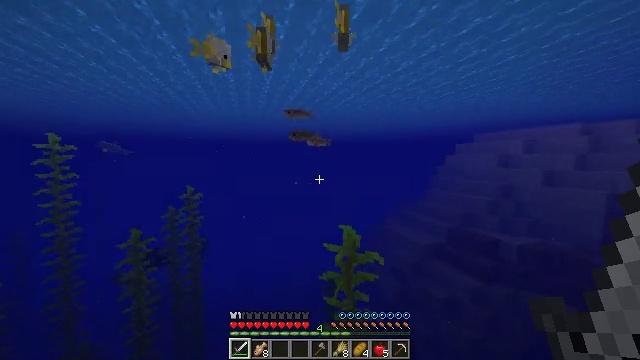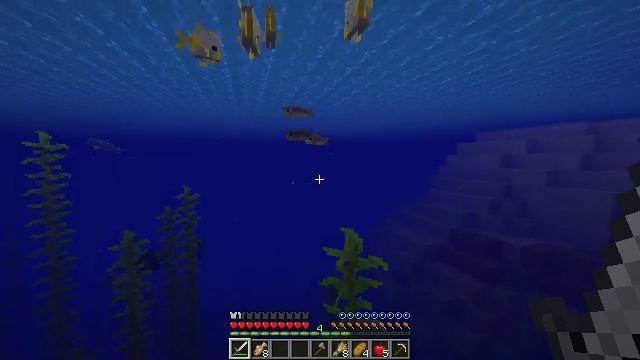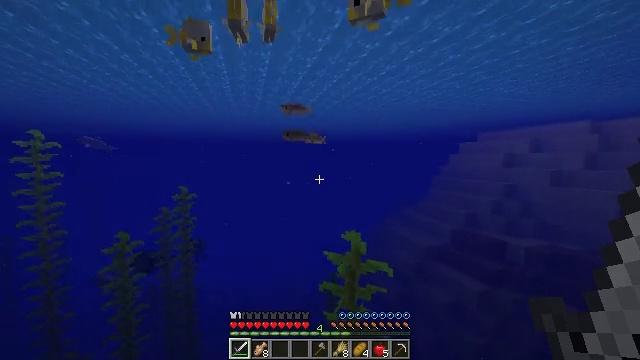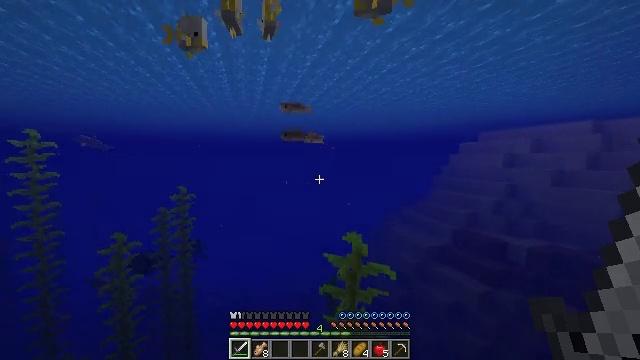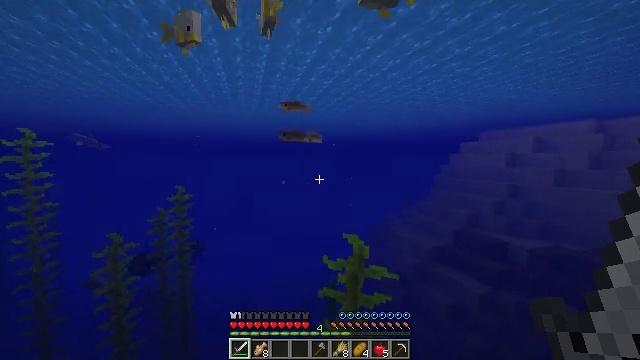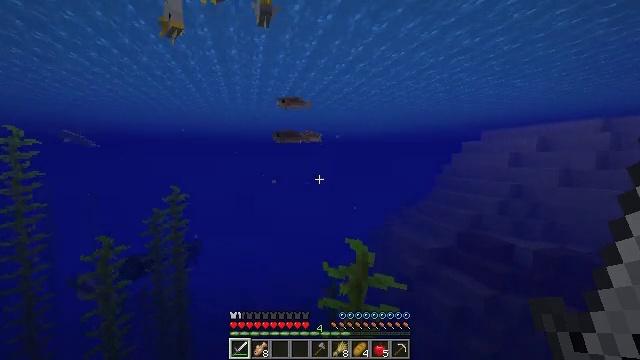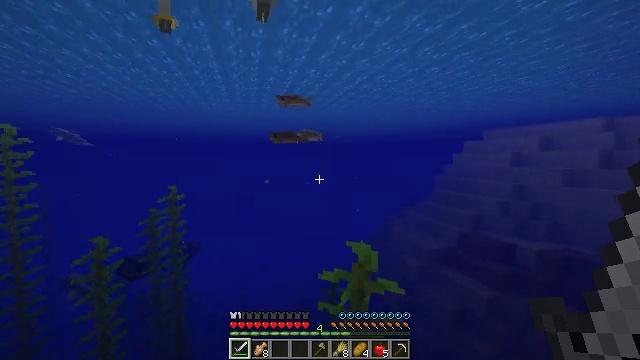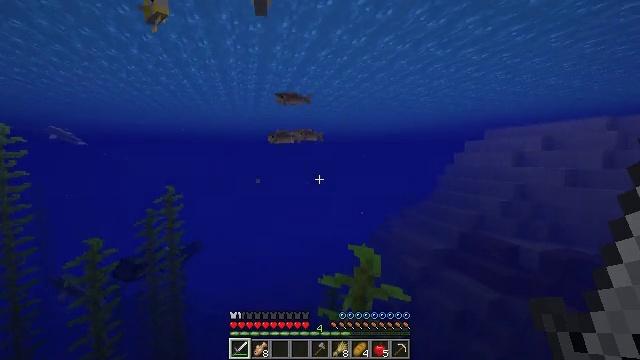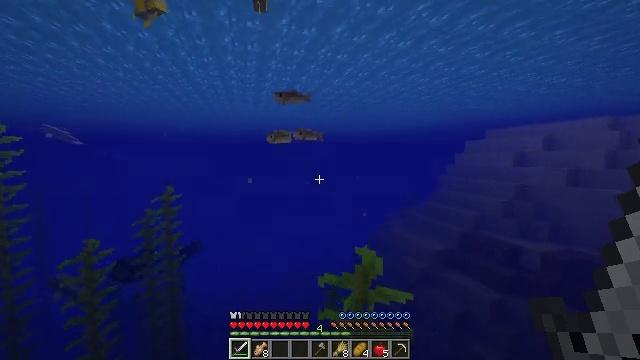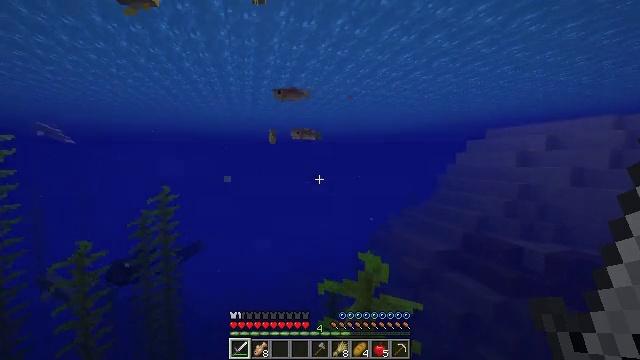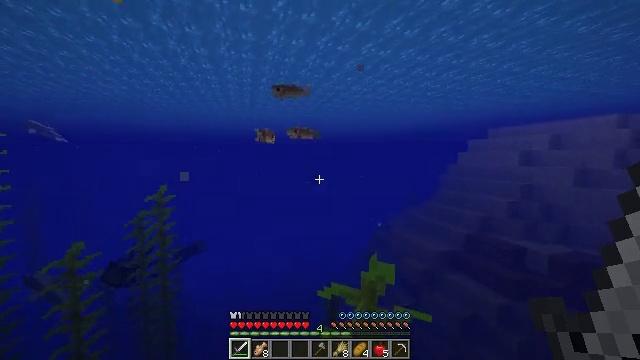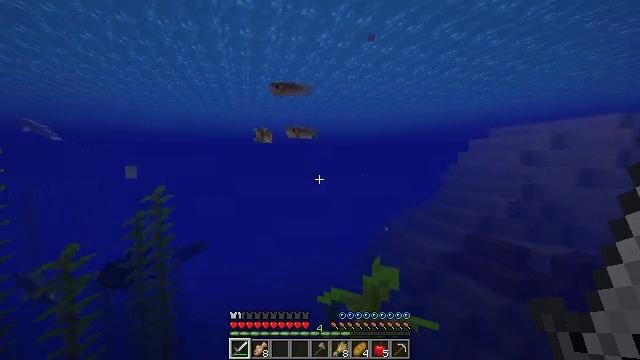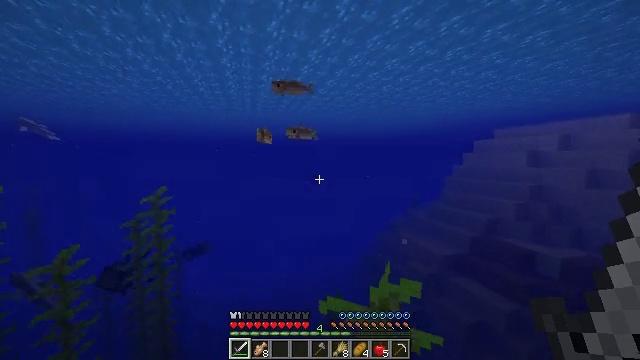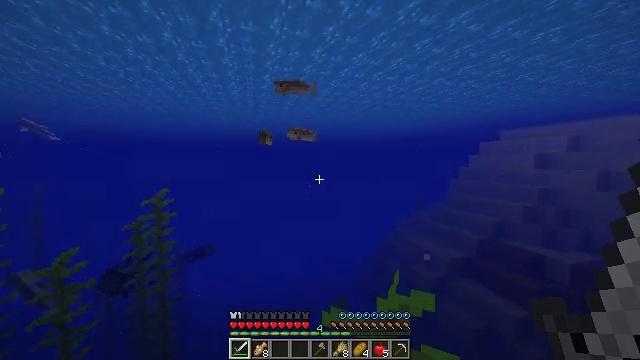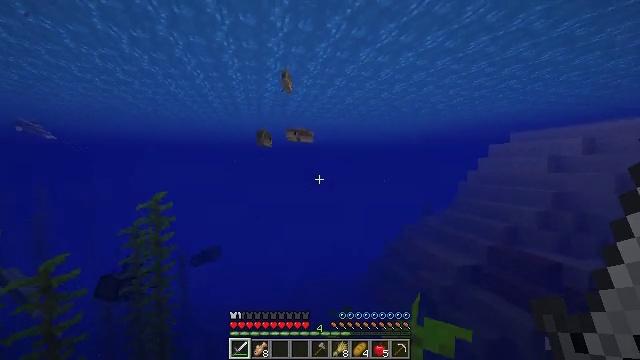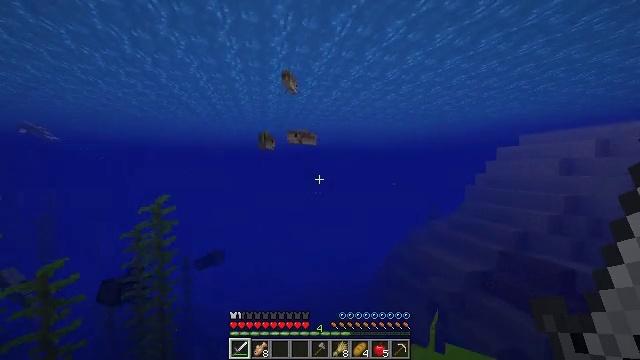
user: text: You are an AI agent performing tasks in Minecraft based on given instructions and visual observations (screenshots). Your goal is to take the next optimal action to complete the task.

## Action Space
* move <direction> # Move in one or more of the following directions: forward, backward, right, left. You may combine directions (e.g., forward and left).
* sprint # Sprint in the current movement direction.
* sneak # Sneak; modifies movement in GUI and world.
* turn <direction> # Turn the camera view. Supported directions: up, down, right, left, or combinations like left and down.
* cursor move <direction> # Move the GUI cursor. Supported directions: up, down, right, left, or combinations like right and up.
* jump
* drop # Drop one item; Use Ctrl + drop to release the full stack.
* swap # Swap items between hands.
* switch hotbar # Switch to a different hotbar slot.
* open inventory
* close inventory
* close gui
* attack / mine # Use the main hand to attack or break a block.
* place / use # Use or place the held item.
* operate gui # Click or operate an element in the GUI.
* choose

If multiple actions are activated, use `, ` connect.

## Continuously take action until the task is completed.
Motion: motion action
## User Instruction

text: Hunt a cod.
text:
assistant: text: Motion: move forward
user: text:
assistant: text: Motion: move forward
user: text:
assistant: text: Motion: move forward
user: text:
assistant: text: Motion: move forward
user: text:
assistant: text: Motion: move forward
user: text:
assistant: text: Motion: move forward
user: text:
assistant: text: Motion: move forward
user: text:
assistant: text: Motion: move forward
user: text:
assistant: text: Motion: move forward
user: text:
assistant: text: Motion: move forward
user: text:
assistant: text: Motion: move forward
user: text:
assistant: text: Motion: move forward
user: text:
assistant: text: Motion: move forward
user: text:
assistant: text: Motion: move forward, turn left
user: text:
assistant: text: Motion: move forward, turn left
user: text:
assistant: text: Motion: move forward, turn left
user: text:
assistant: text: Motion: move forward, turn left
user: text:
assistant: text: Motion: move forward, turn left
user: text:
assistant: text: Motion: move forward
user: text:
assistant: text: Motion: move forward
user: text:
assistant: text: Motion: move forward
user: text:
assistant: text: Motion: move forward
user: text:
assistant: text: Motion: move forward
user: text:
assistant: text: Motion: move forward
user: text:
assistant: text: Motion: move forward, turn left
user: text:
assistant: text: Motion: move forward, turn left and up
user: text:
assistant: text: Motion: move forward, turn left and up
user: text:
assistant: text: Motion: move forward, turn left and up
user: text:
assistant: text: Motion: move forward, turn left and up
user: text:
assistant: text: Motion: move forward